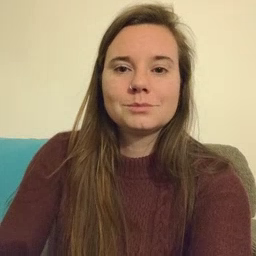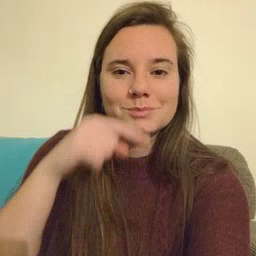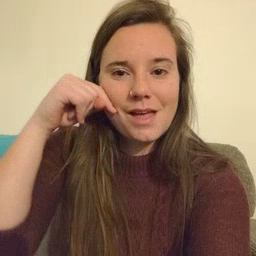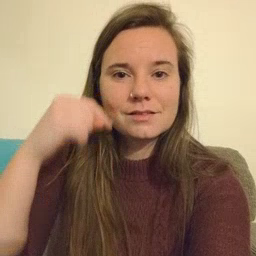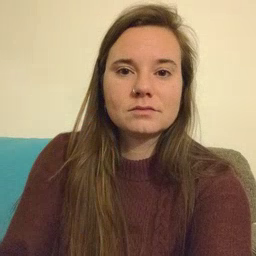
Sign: smile